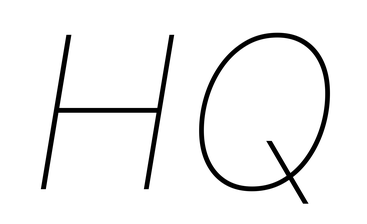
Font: Inter-Italic_Thin_Italic